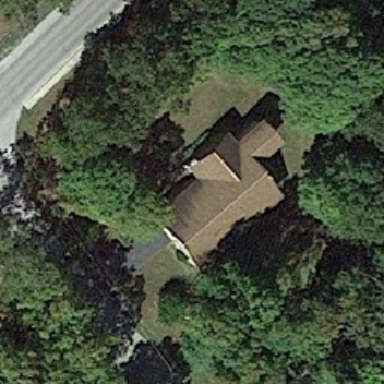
The cottage by the road was surrounded by thick trees .